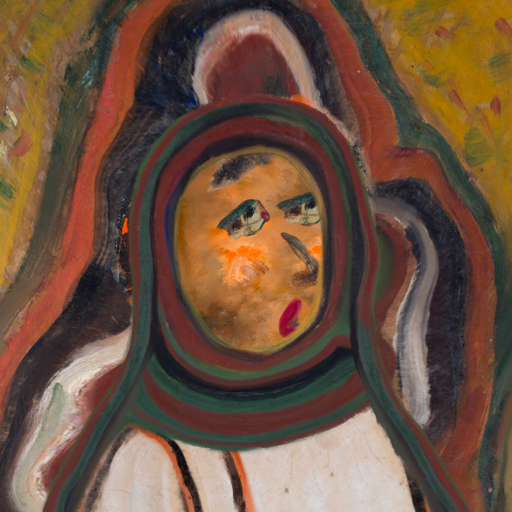
Background: AfterRaid, Head And Neck Side: Gypsy_Queen, Face Side: Pipe, Bust: Roy_Bahadur, Hair Side: Childish, Head Accessory: After_Raid_Scarf, Second Necklace: Blank, Necklace: Blank, Baby: Blank